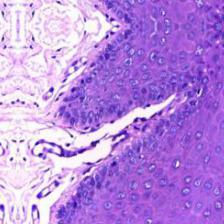
Diagnosis: Normal